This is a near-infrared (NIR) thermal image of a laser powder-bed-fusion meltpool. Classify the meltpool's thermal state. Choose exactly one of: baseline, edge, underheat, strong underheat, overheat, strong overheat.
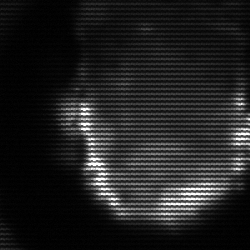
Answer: baseline